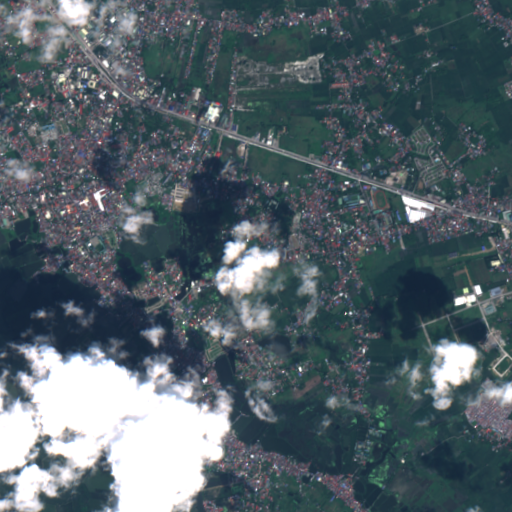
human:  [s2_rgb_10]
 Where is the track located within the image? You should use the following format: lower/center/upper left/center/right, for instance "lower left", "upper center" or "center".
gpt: The track is located in the center right of the image.
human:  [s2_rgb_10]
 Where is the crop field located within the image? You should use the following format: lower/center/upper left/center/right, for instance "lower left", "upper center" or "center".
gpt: There is no crop field in the image.